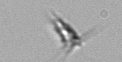
Label: Calciopappus